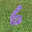
Label: 6